Question: building a query to return workflows that are in the waiting status and are related to a certain entity...
When I try to write the select statement in my linq query, I get the error "Ambigious invocation" on the select statement. I'm not sure exactly what it means. Here is my code, anyone have a hint or a point in the right direction?
'''
List<AsyncOperation> processes = (from p in orgSvcContext.AsyncOperationSet
where p.PrimaryEntityType == entityLogicalName
&& p.RegardingObjectId.Id == regardingObjectId
&& p.Name == processName
&& p.StatusCode.Value == 10
select new AsyncOperation { Id = p.Id, StateCode = p.StateCode, StatusCode = p.StatusCode })
.ToList();
'''

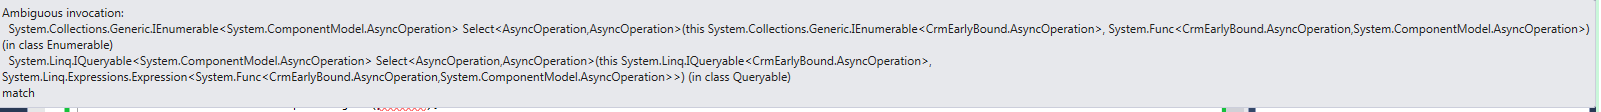
Answer: The problem seems to be, that there are two Select methods that are found.
One in Queryable (Accepting a class deriving from IQueryable<>) and one in Enumerable (Accepting a class deriving from IEnumerable<>).
Your 'orgSvcContext.AsyncOperationSet' seems to be implementing both Interfaces, which means the compiler doesn't know which one to choose.
You should be able to solve your problem by first calling AsEnumerable or AsQueryable on 'orgSvcContext.AsyncOperationSet', whatever suits you best.
This should look like this (Check the AsEnumerable on the first line):
'''
(from p in orgSvcContext.AsyncOperationSet.AsEnumerable()
where p.PrimaryEntityType == entityLogicalName
&& p.RegardingObjectId.Id == regardingObjectId
&& p.Name == processName
&& p.StatusCode.Value == 10
select new AsyncOperation { Id = p.Id, StateCode = p.StateCode, StatusCode = p.StatusCode })
'''